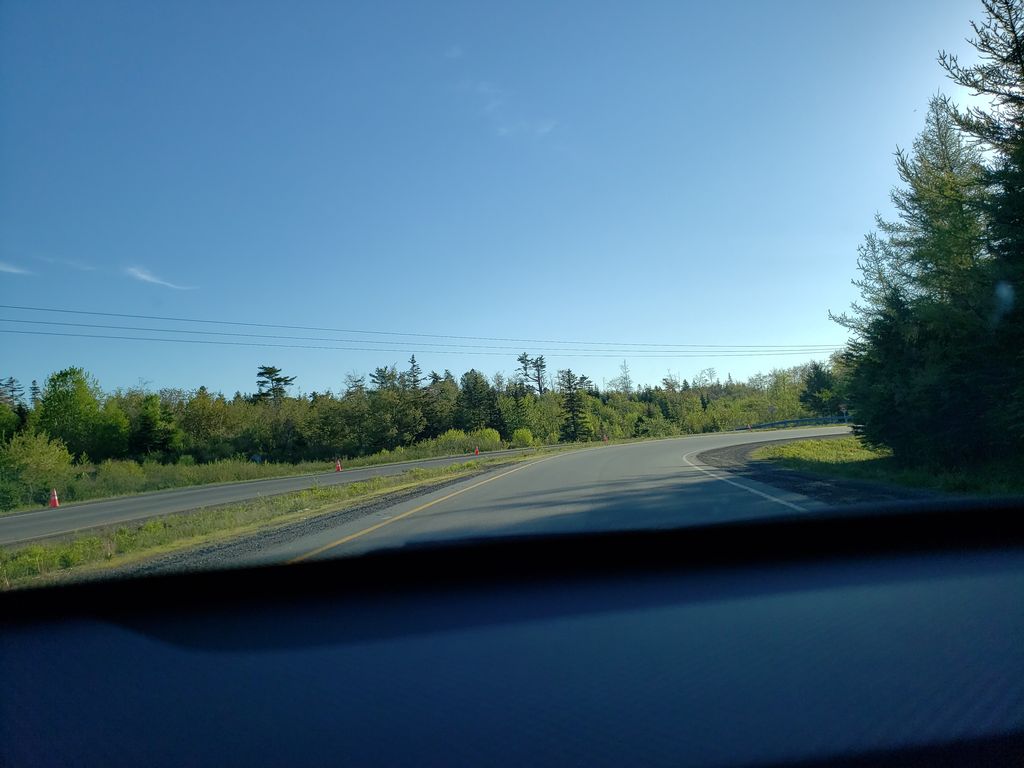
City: halifax